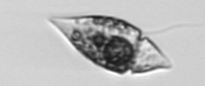
Label: Amphidinium